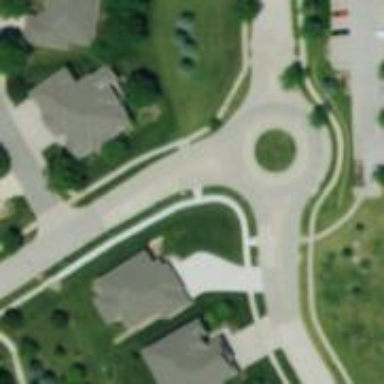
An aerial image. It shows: Roundabout on residential road.